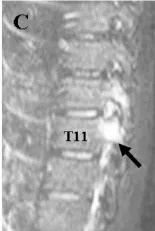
Conventional roentgenogram, CT and Gd-enhanced MR images. B: CT revealed marked perilesional sclerosis of bone in the right facet.
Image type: radiology (mri)